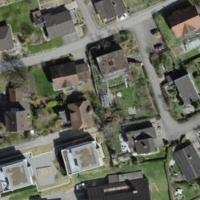
EUNIS habitat code: 54
Species observed at this site:
Hippocrepis emerus
Lamium album
Lilioceris lilii